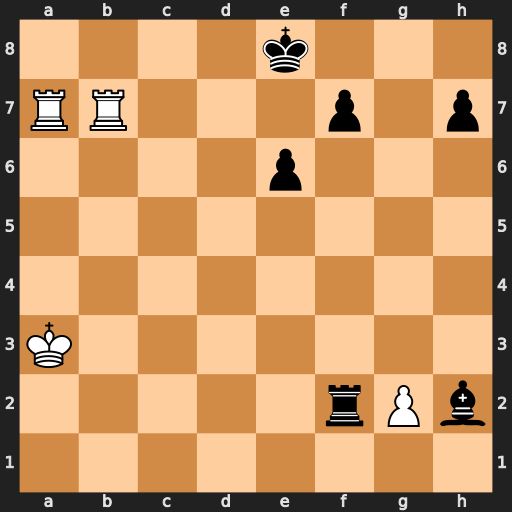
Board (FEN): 4k3/RR3p1p/4p3/8/8/K7/5rPb/8
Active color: w
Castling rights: -
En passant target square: -
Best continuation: Ra8+ Bb8 Raxb8#